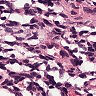
Metastatic tissue present: no